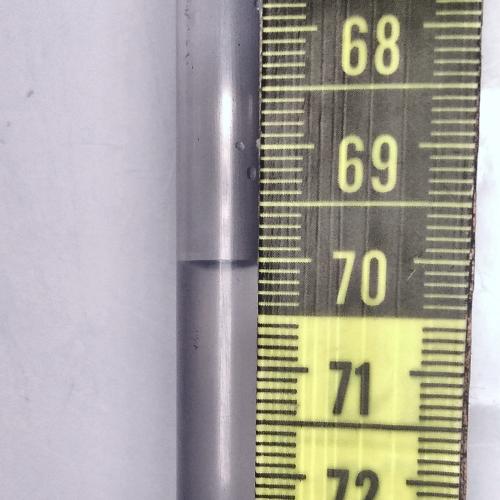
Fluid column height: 70.0 cm